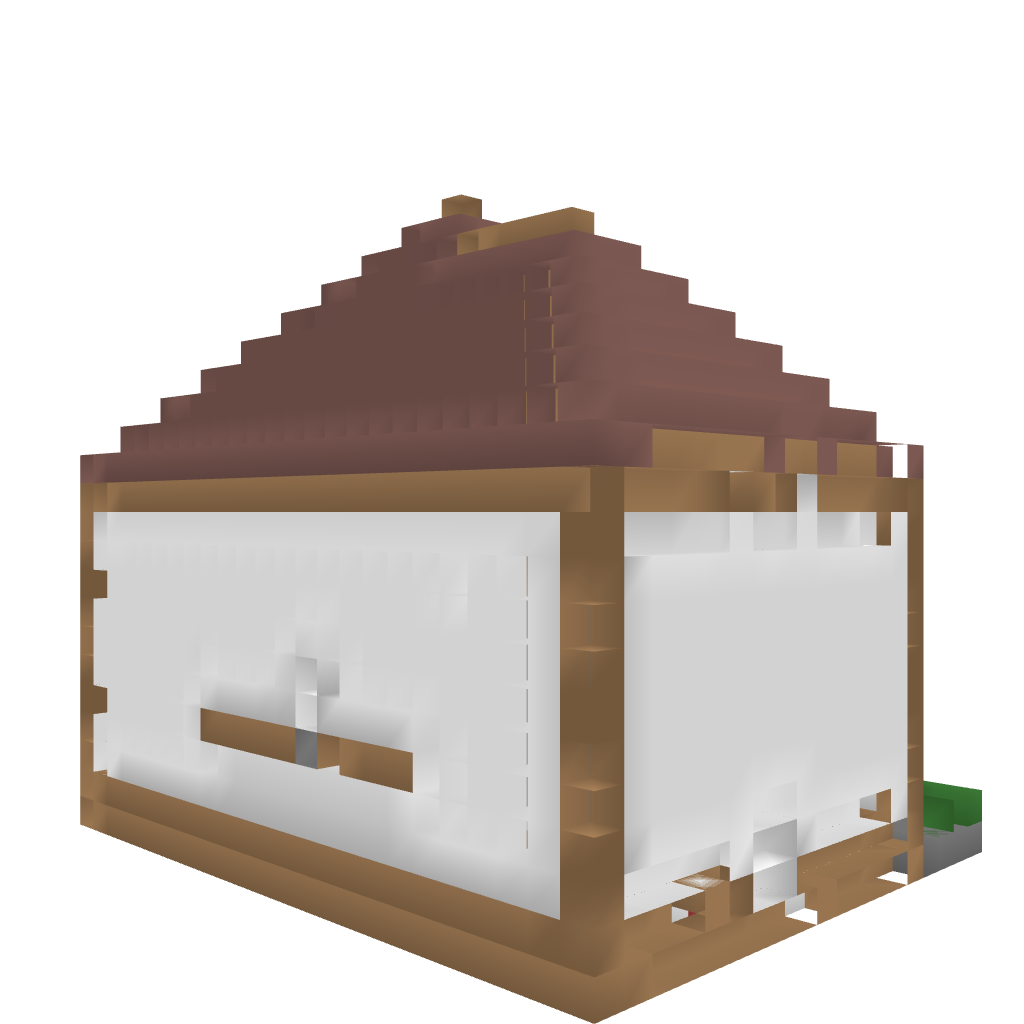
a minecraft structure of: Medium sized house good quality